Interaction volume radius: 5 \u00c5
Interaction volume height: 30 \u00c5
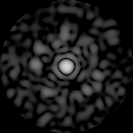
Disorder parameter: 0.7961